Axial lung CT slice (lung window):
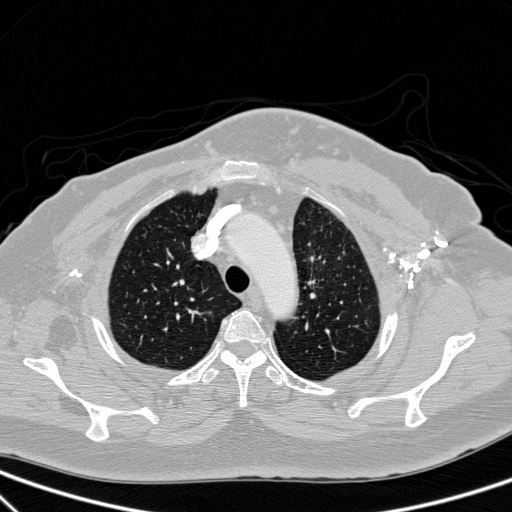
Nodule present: no